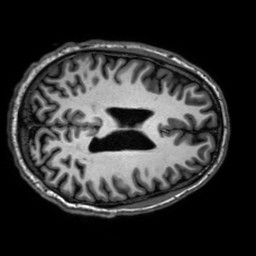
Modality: T1w
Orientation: axial
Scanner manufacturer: philips
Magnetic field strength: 3 T
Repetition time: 0.0096 s
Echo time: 0.0046 s